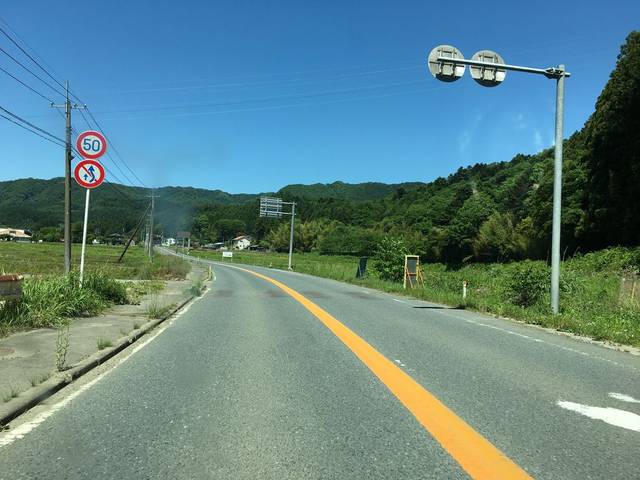
Region: Japan
Coordinates: 37.777, 140.885